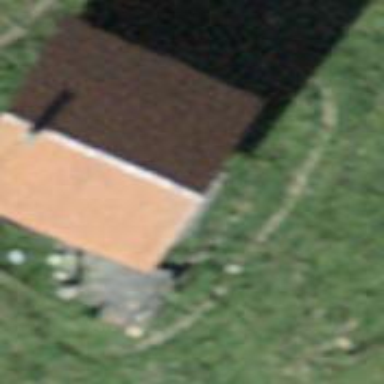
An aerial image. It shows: Cabin.